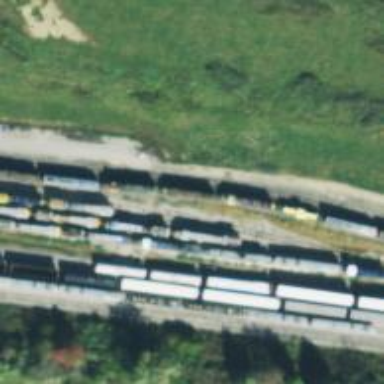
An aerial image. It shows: Railway yard.